Field crop: maize
Growth stage: 2
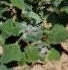
Species: chenopodium